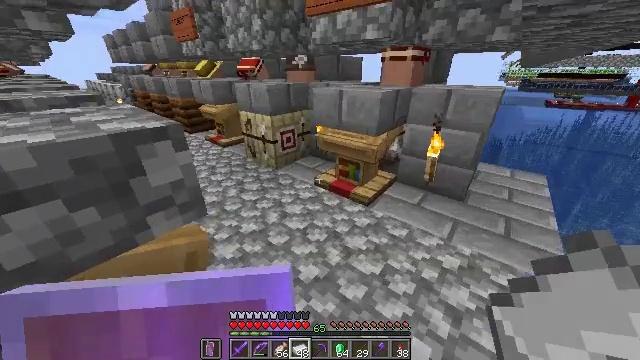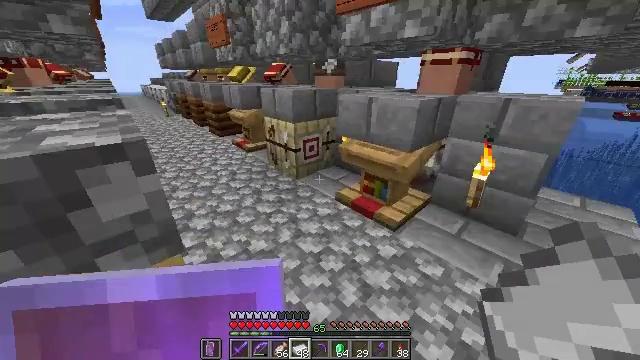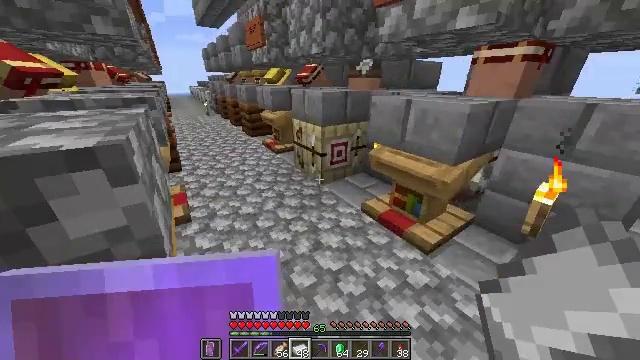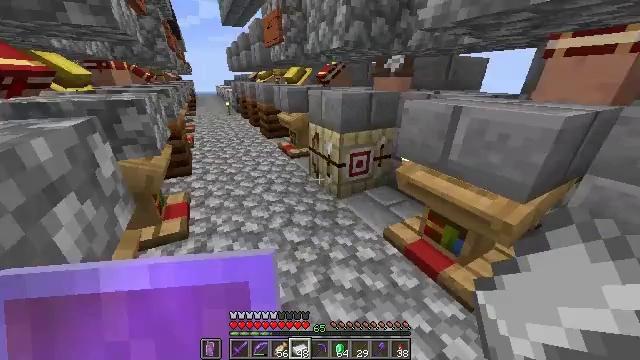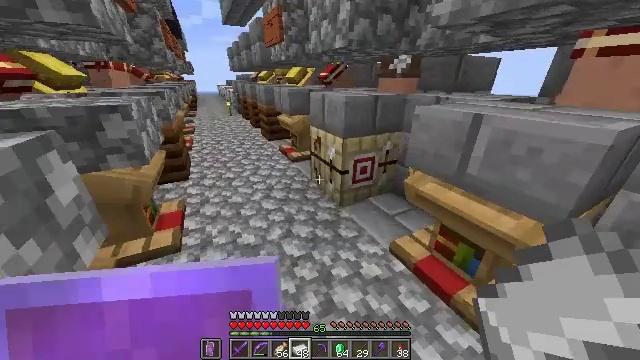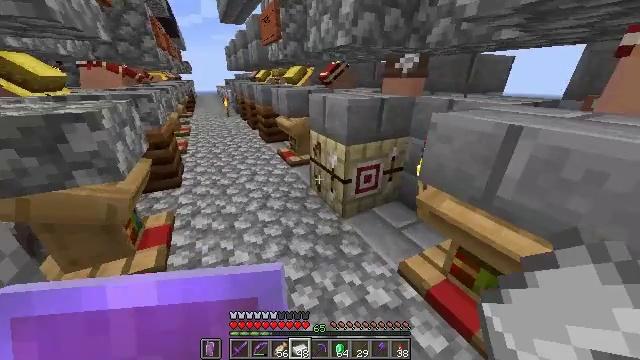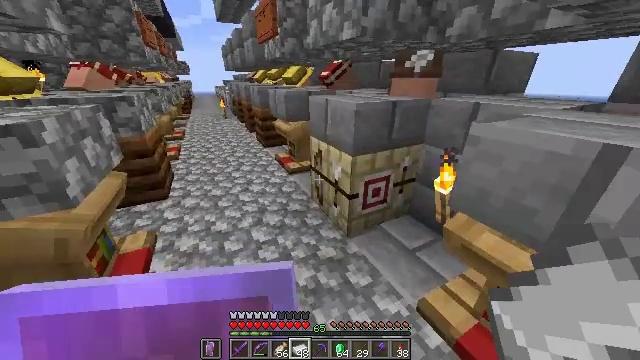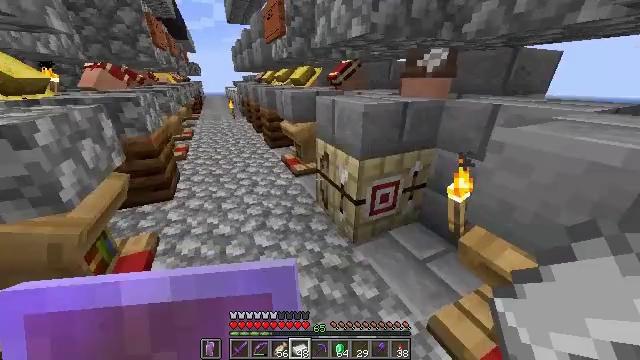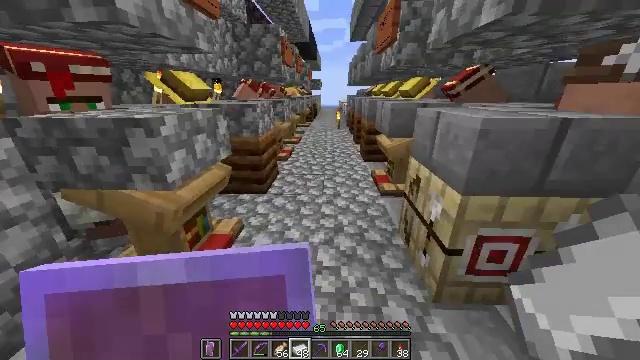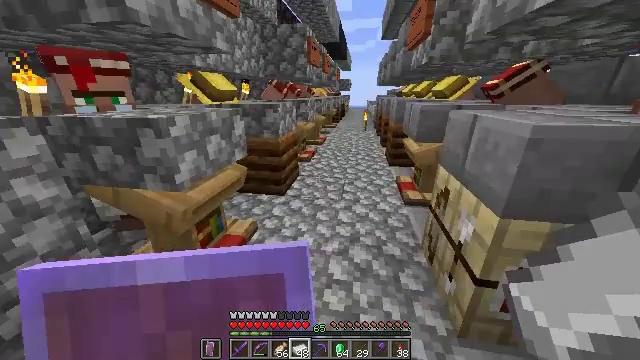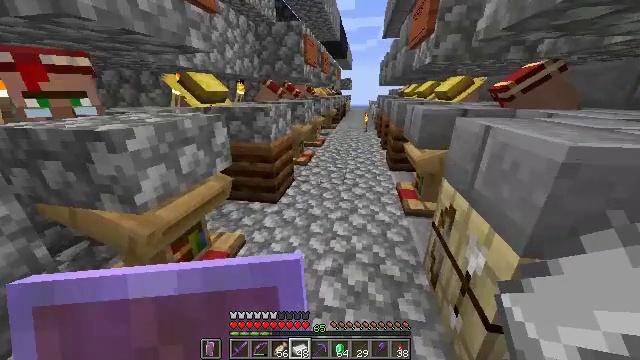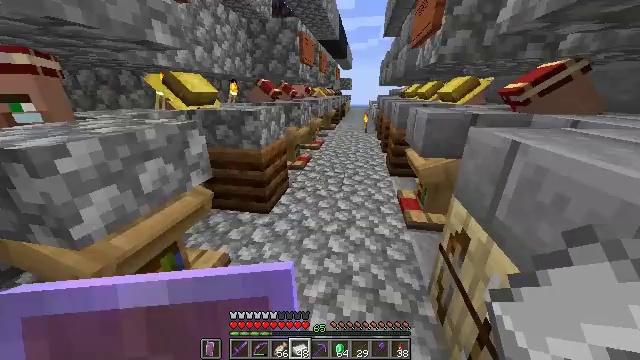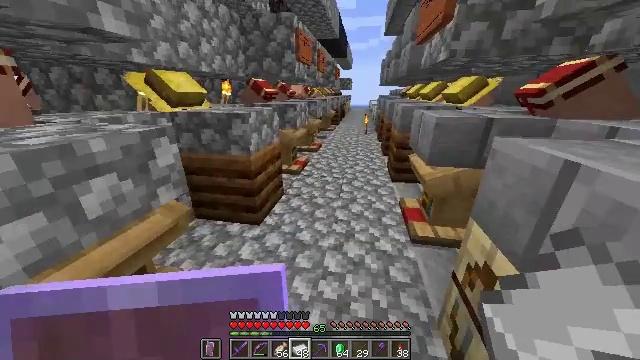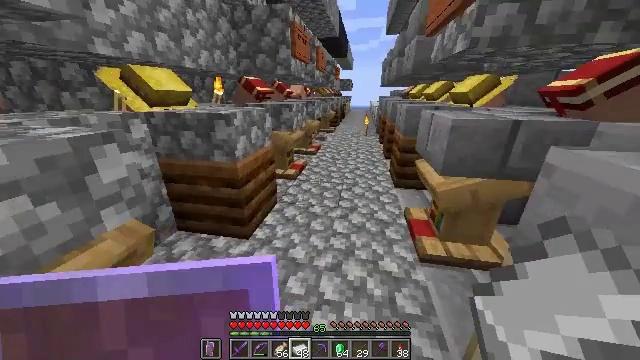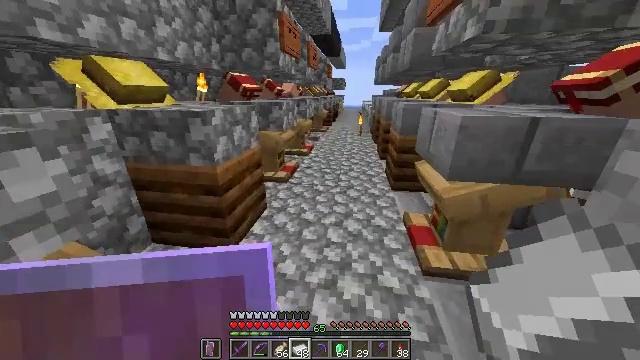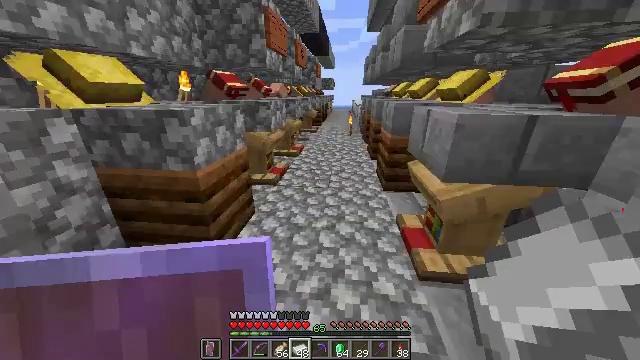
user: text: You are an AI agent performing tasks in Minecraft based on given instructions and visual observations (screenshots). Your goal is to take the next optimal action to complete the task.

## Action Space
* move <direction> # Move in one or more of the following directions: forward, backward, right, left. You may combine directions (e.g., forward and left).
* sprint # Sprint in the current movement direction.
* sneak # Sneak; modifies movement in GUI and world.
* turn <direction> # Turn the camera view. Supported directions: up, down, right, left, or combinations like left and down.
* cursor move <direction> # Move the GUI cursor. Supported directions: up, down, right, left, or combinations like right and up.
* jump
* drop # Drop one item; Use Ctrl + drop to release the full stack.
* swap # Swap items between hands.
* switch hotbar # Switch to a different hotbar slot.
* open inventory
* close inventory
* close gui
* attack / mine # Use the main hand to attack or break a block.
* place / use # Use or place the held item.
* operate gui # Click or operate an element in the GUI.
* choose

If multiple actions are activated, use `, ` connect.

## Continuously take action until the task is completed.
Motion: motion action
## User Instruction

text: Craft the chainmail boots.
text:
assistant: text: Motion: move forward, sprint, turn left and up
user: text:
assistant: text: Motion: move forward, sprint, turn left
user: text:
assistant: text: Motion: move forward, sprint, turn left
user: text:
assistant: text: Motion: move forward, sprint
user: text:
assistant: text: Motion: move forward, sprint
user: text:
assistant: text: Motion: move forward, sprint
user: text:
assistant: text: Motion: move forward and move right, sprint, turn left
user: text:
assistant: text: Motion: move forward and move right, sprint, turn left and up
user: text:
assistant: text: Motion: move forward, sprint, turn left
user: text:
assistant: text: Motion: move forward, sprint
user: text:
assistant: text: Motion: move forward, sprint
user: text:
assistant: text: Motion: move forward, sprint
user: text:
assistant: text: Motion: move forward, sprint
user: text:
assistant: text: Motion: move forward, sprint, turn right
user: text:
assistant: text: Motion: move forward, sprint, turn right
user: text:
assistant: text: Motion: move forward, sprint, turn right
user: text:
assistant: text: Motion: move forward, sprint
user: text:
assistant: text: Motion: move forward, sprint
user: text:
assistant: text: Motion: move forward, sprint
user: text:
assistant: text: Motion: move forward, sprint
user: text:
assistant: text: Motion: move forward, sprint
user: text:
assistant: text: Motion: move forward, sprint
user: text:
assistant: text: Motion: move forward, sprint
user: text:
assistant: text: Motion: move forward, sprint
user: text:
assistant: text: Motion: move forward, sprint
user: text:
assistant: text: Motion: move forward, sprint
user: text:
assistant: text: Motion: move forward, sprint
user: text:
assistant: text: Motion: move forward, sprint, turn right
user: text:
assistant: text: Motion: move forward, sprint, turn right
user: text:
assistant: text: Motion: move forward, sprint